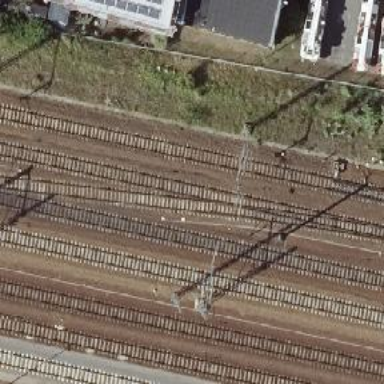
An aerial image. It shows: Railway track with contact line for electrification.